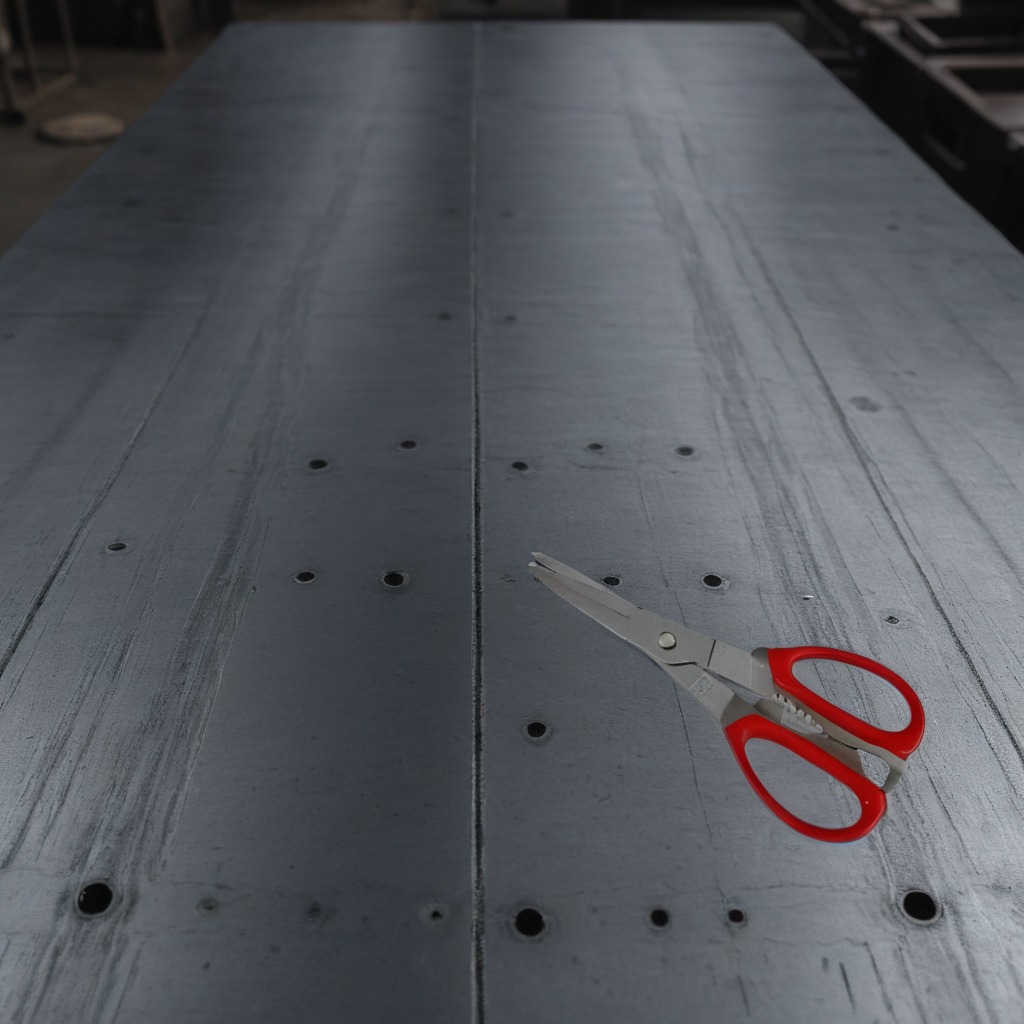
A scissor lying on a cold steel table in a mining workshop gritty textures